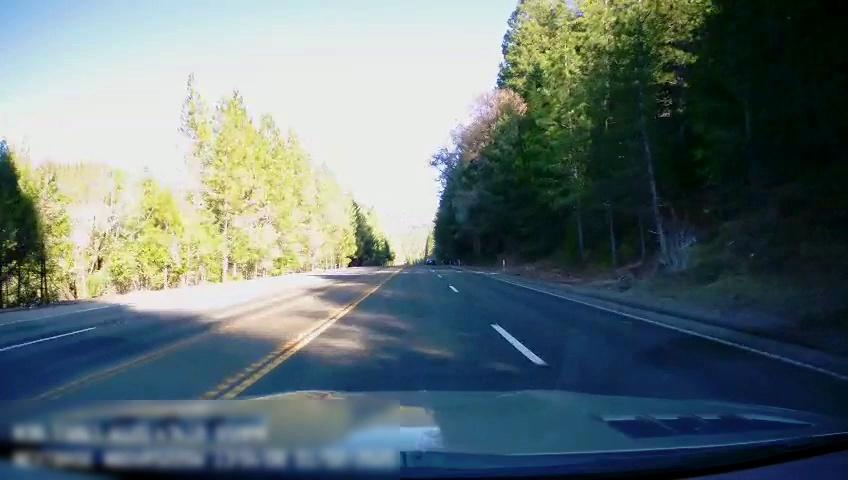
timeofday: Day
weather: Sunny
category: Drivable Space
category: Lanes | Opposite Lane
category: Lanes | Alternate Lane
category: Lanes | Current Lane
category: Lanes | Opposite Lane
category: Lanes | Current Lane
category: Lanes | Alternate Lane
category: Lanes | Opposite Lane